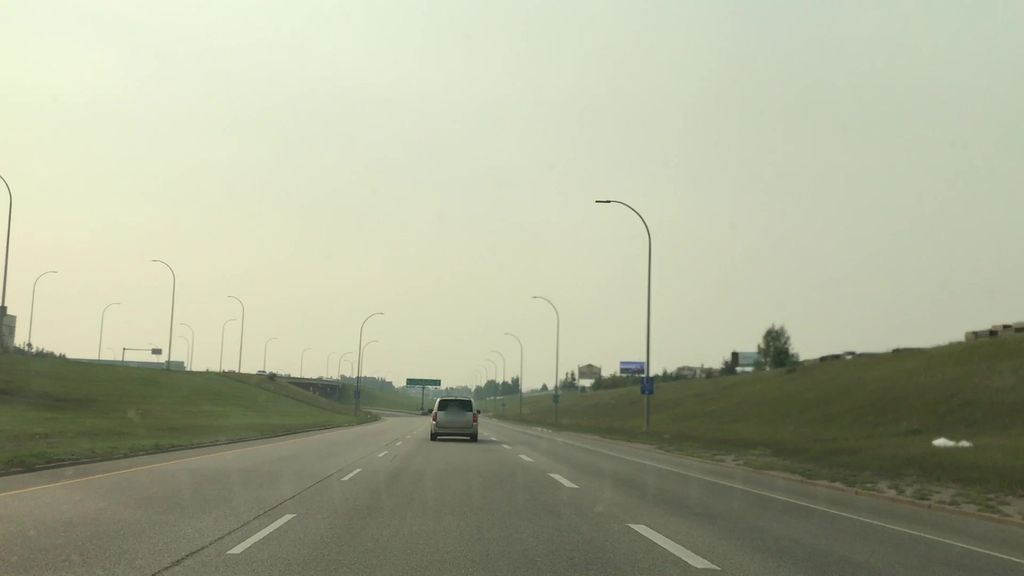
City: edmonton